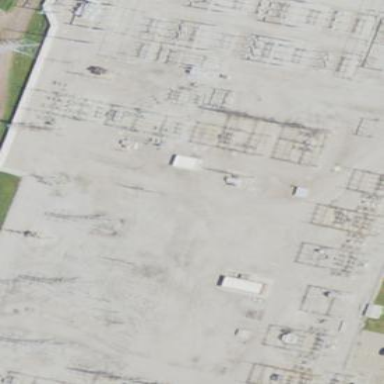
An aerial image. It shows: Fence surrounds transmission level power substation.